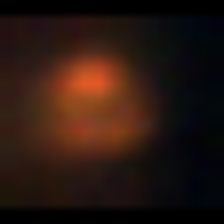
Taxon: NanoPlankton
Group: Other